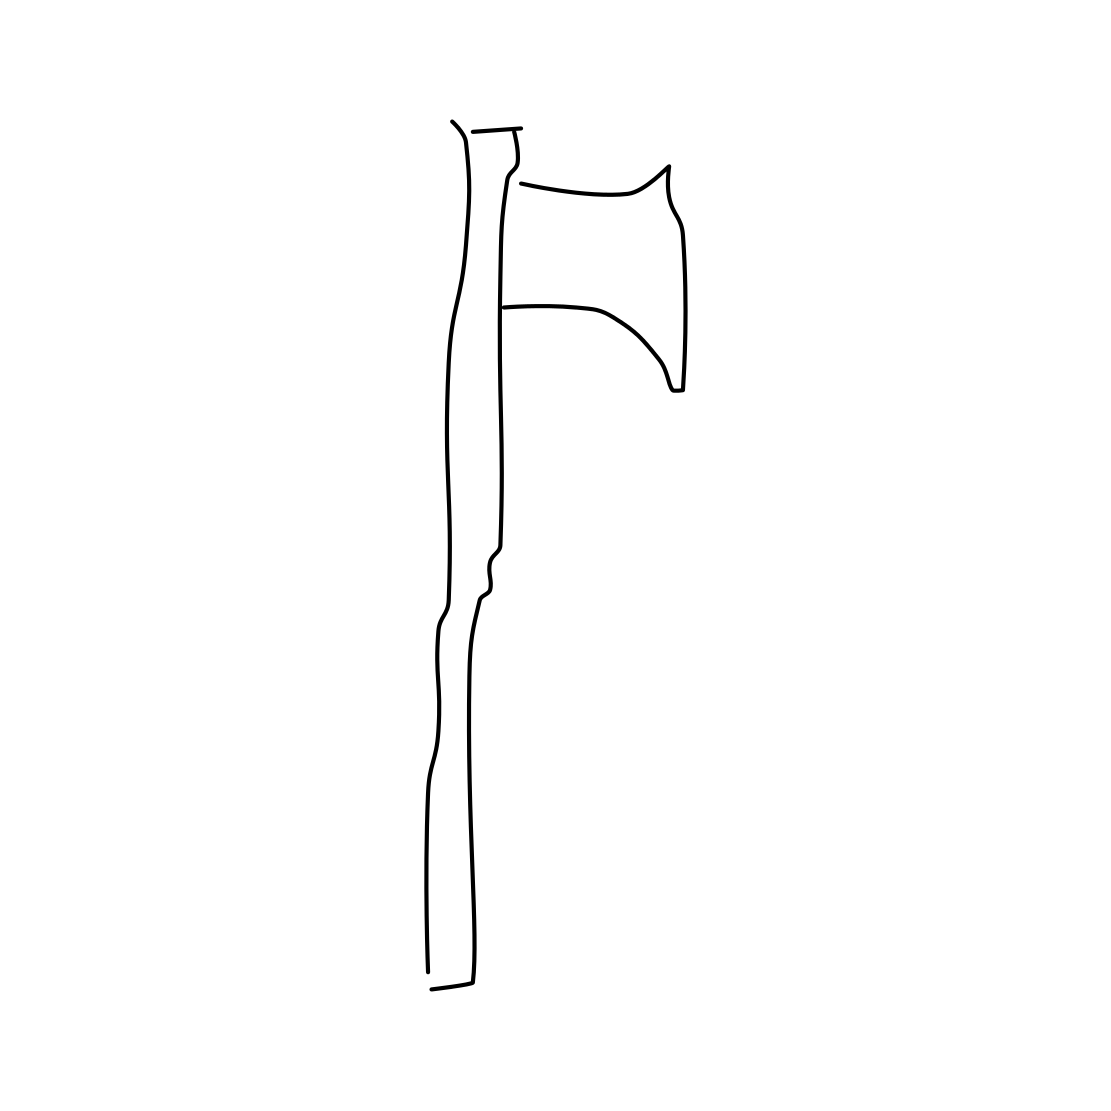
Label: axe